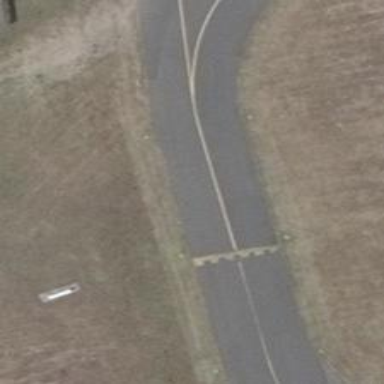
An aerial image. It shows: Runway holding position.